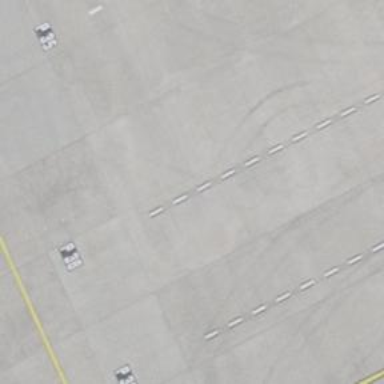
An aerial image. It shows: Airport parking position.